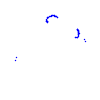
Particle: proton